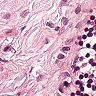
Metastatic tissue present: no